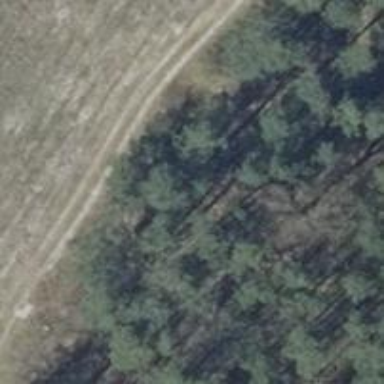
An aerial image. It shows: Grass track with grade5 track type.